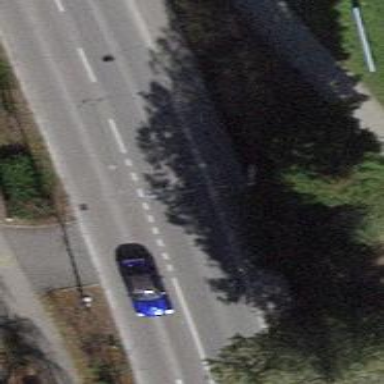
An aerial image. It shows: Primary road with separate sidewalk and cycling track. There are trolley wires overhead. The road surface is asphalt.